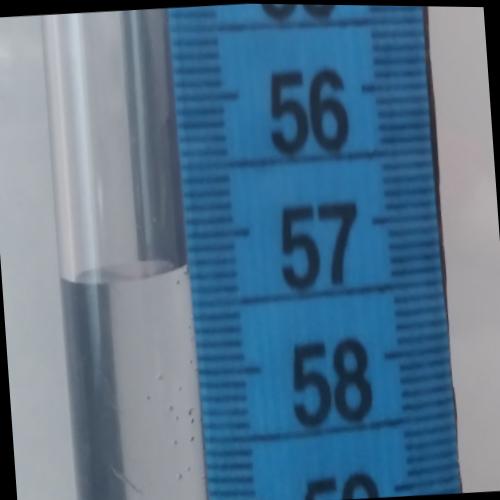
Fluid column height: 57.2 cm